This is a demodulated (Hilbert-envelope) spectrum computed from a bearing vibration snapshot; the dashed markers indicate where each bearing fault type would appear (BPFO, BPFI, BSF, FTF). Based on the visible evidence, which condition applies: normal, inner_race, outer_race, ball?
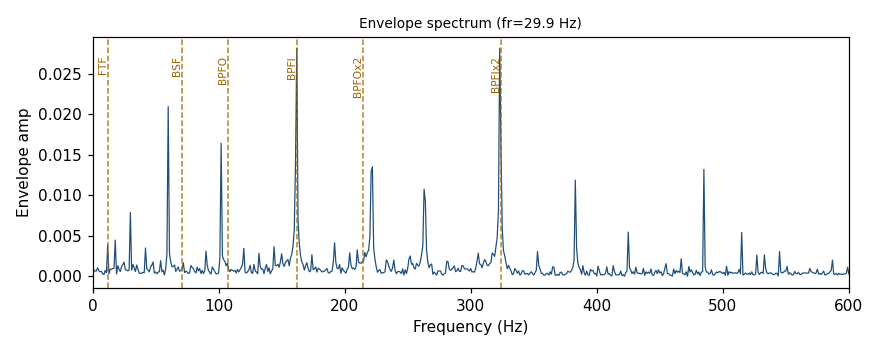
Answer: inner_race